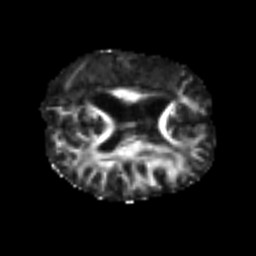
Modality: FA
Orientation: axial
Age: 39
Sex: female
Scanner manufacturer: siemens
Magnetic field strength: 3 T
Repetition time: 4.999 s
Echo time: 0.07946 s